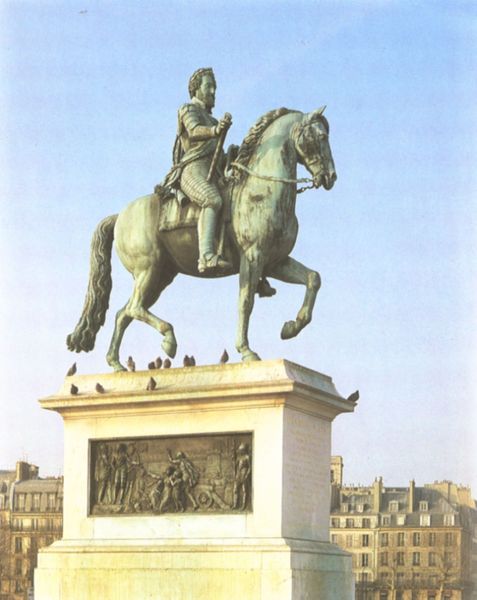
Titel: Heinrich IV.
Künstler: Francois-Frédéric Lemot
Standort: Paris, Pont-Neuf (EU - F - Ile-de-France)
Schlagwörter: himmel, fenster, pferd, steigbügel, schrift, fassaden, kanone, tauben, etagen, grünspan